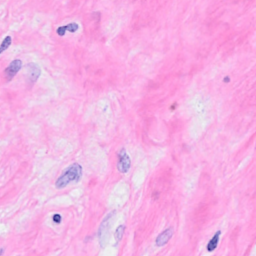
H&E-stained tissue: Breast